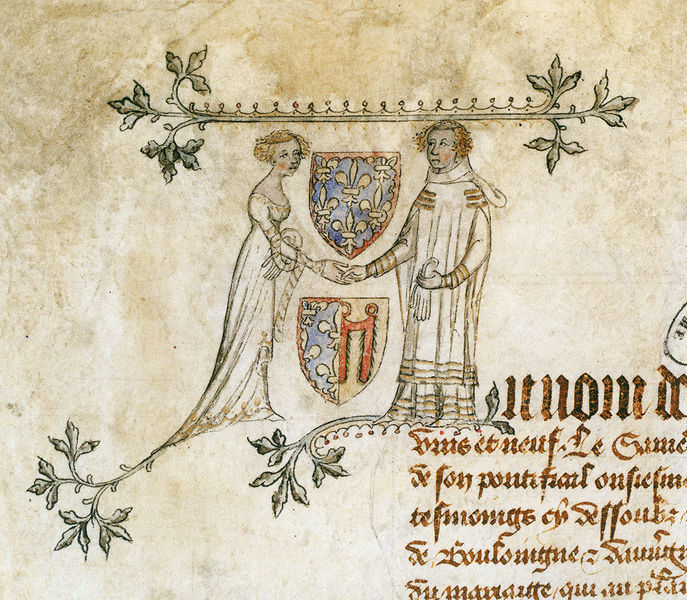
Titel: Ehevertrag zwischen dem Herzog Jean de Berry und Jeanne de Boulogne
Institution: Paris, Archives nationales
Schlagwörter: blätter, hand, mann, frau, handschuhe, kleid, beige, malerei, mode, ornament, blond, kleidung, hände, haare, blatt, pflanze, pflanzen, gotik, schrift, französisch, tau, weib, schild, tusche, buch, seil, blondine, schilder, text, blonde, wappen, ehe, schnörkel, mittelalter, priester, mönch, hochzeit, übergabe, miniatur, gezeichnet, fraktur, altdeutsch, handschrift, pfalnze, buchmalerei, minne, majuskel, dorn, handschlag, handgeben, sthen, versprechen, valois